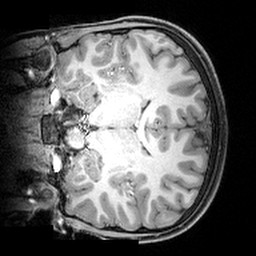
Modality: T1w
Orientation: coronal
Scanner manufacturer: siemens
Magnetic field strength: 3 T
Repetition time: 1.9 s
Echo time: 0.00397 s